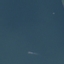
Land use / land cover: SeaLake